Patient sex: M
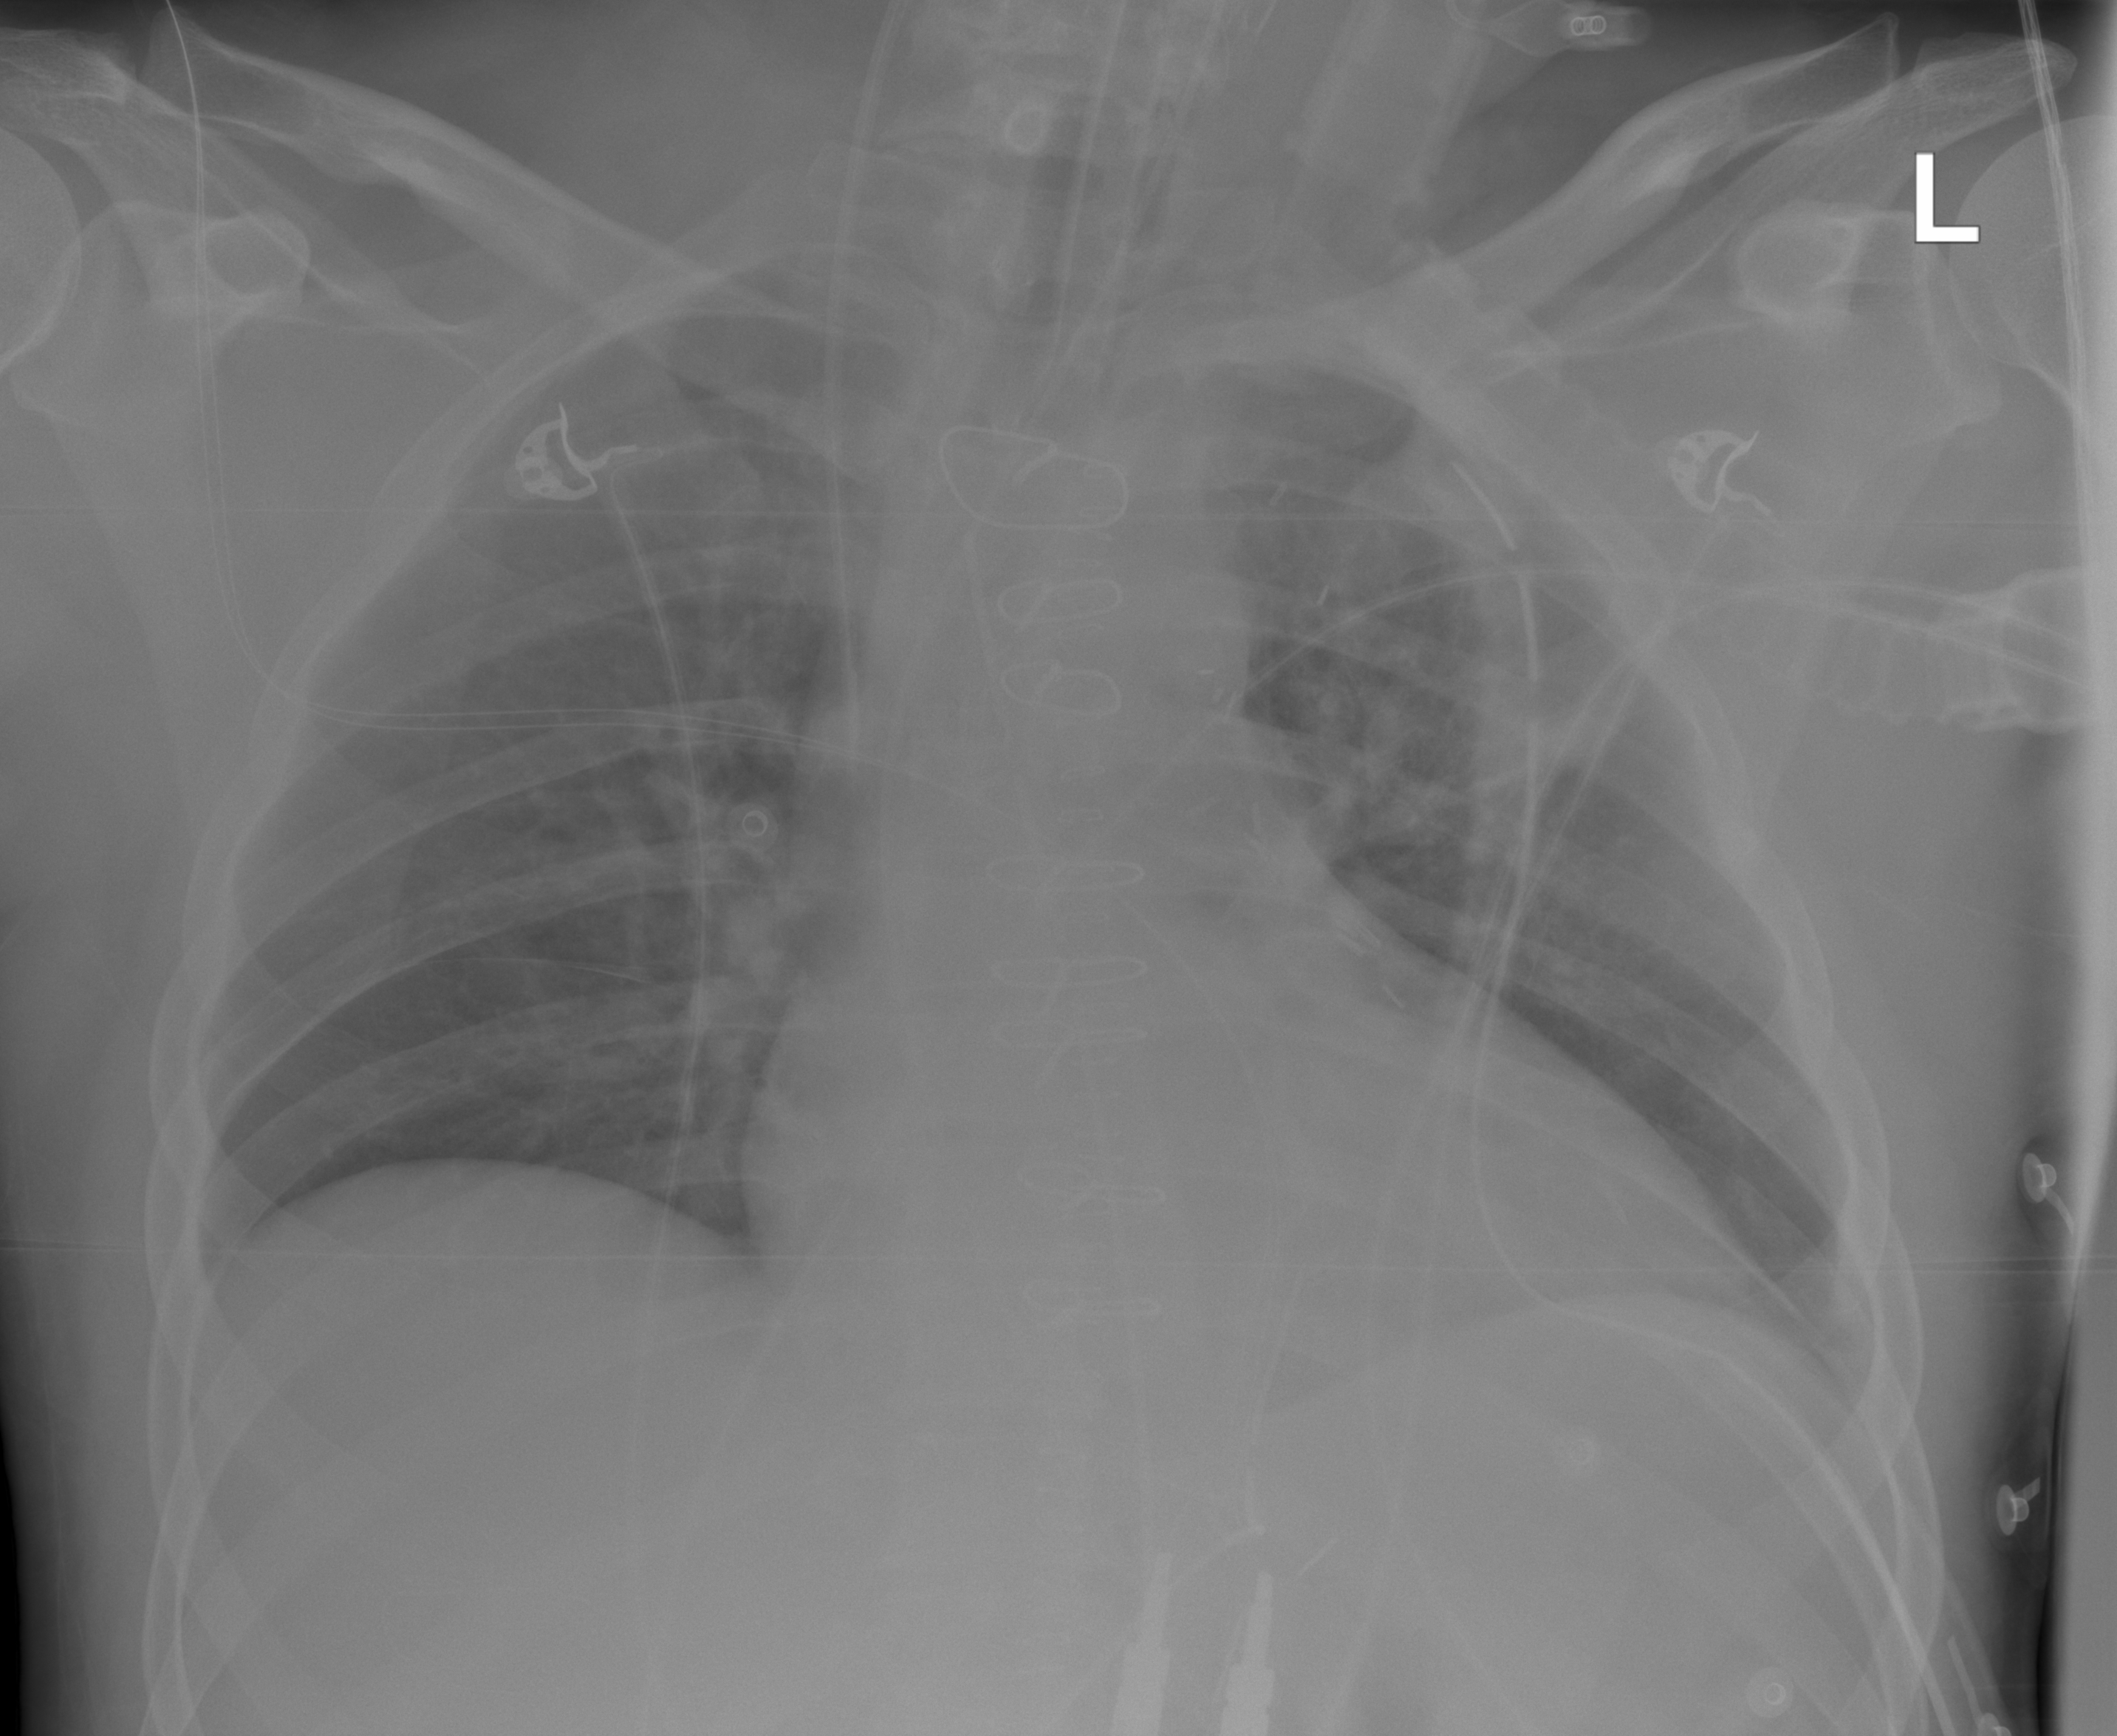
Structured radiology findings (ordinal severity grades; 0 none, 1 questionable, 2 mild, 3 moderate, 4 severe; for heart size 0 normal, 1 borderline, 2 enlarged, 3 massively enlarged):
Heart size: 1
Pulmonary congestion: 1
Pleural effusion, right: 0
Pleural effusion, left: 0
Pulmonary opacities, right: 0
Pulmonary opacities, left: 0
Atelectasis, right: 0
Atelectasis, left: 2